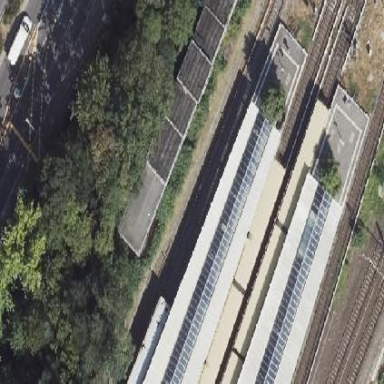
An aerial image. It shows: Service building at traction substation.